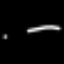
Label: line